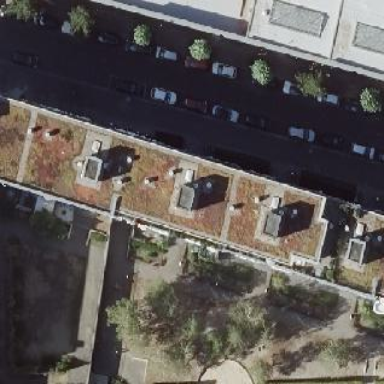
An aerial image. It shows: Apartment building with flat roof.